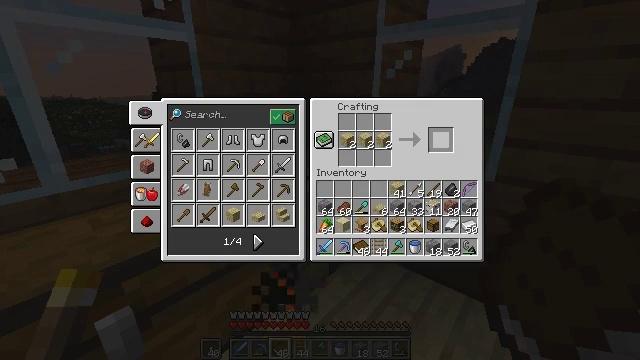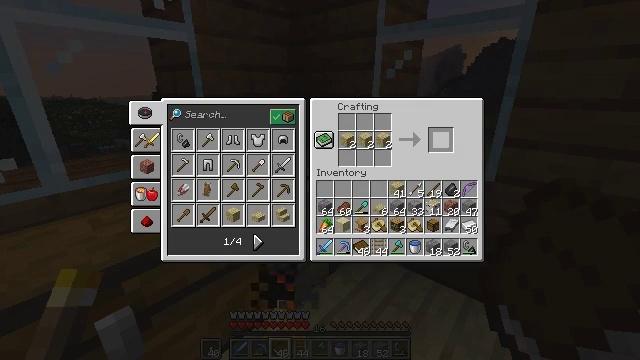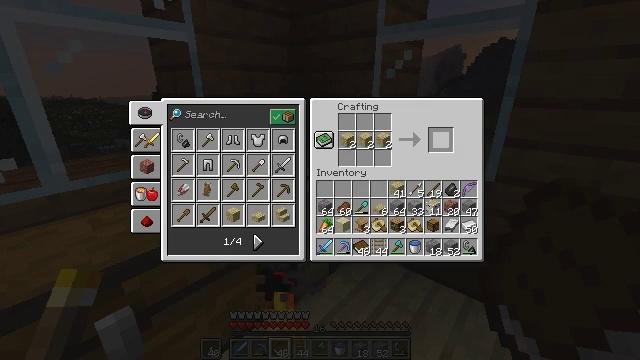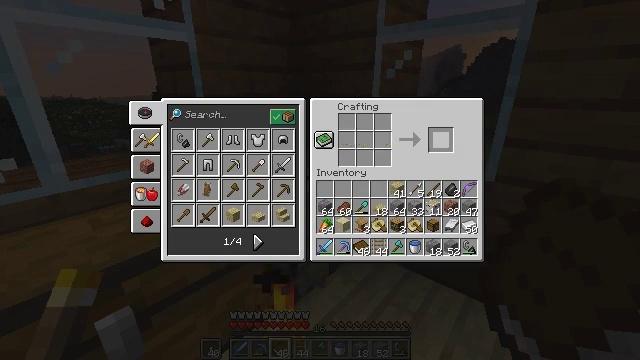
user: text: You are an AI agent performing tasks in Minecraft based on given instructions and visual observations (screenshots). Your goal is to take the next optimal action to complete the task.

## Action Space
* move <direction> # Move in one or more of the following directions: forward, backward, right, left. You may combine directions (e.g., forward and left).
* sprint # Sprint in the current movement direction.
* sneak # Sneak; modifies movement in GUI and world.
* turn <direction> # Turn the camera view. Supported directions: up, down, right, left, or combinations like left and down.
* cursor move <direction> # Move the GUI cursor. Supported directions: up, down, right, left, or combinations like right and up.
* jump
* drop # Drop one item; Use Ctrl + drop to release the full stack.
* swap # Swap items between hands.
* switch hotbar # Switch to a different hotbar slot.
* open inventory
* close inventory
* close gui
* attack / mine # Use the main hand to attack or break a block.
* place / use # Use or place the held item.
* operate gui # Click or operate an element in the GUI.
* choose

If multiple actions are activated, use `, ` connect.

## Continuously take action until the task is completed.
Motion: motion action
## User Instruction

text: Create birch slabs from birch planks using a crafting table.
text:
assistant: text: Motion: sneak
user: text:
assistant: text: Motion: sneak
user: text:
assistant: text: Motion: sneak
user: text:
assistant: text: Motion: sneak